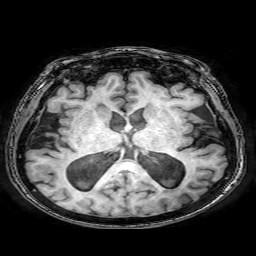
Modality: T1w
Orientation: coronal
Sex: female
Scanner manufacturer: philips
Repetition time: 0.008243 s
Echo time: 0.0038 s